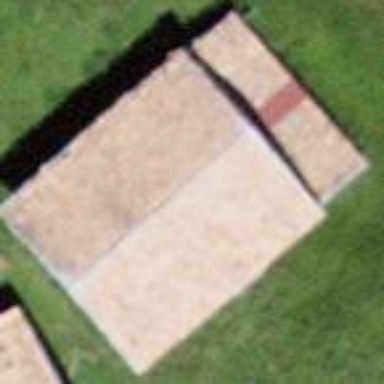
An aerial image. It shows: Barn.